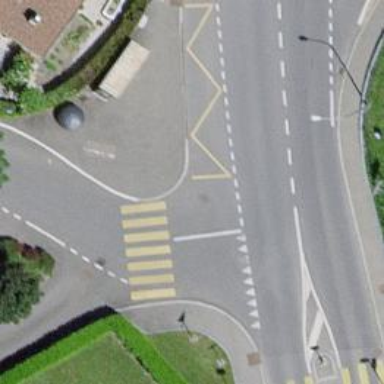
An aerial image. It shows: Marked uncontrolled road crossing.